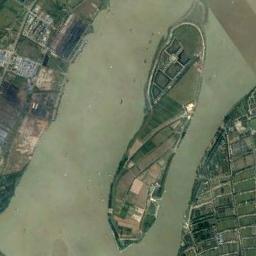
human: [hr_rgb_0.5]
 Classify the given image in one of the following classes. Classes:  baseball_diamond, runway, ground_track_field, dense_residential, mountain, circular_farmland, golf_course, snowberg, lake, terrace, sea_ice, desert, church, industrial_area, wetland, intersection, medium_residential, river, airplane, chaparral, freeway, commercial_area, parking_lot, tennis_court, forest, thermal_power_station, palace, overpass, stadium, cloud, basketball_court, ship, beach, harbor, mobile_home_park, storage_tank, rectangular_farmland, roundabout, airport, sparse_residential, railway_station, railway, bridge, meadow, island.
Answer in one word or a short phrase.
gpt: island